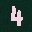
Label: 4